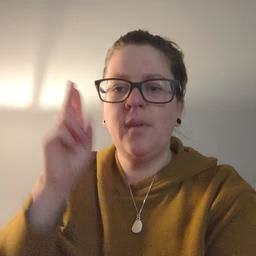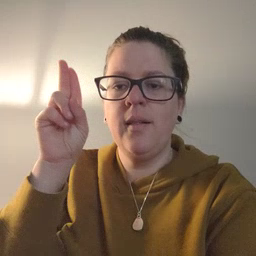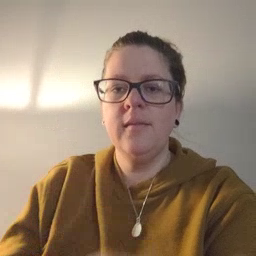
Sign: uncle